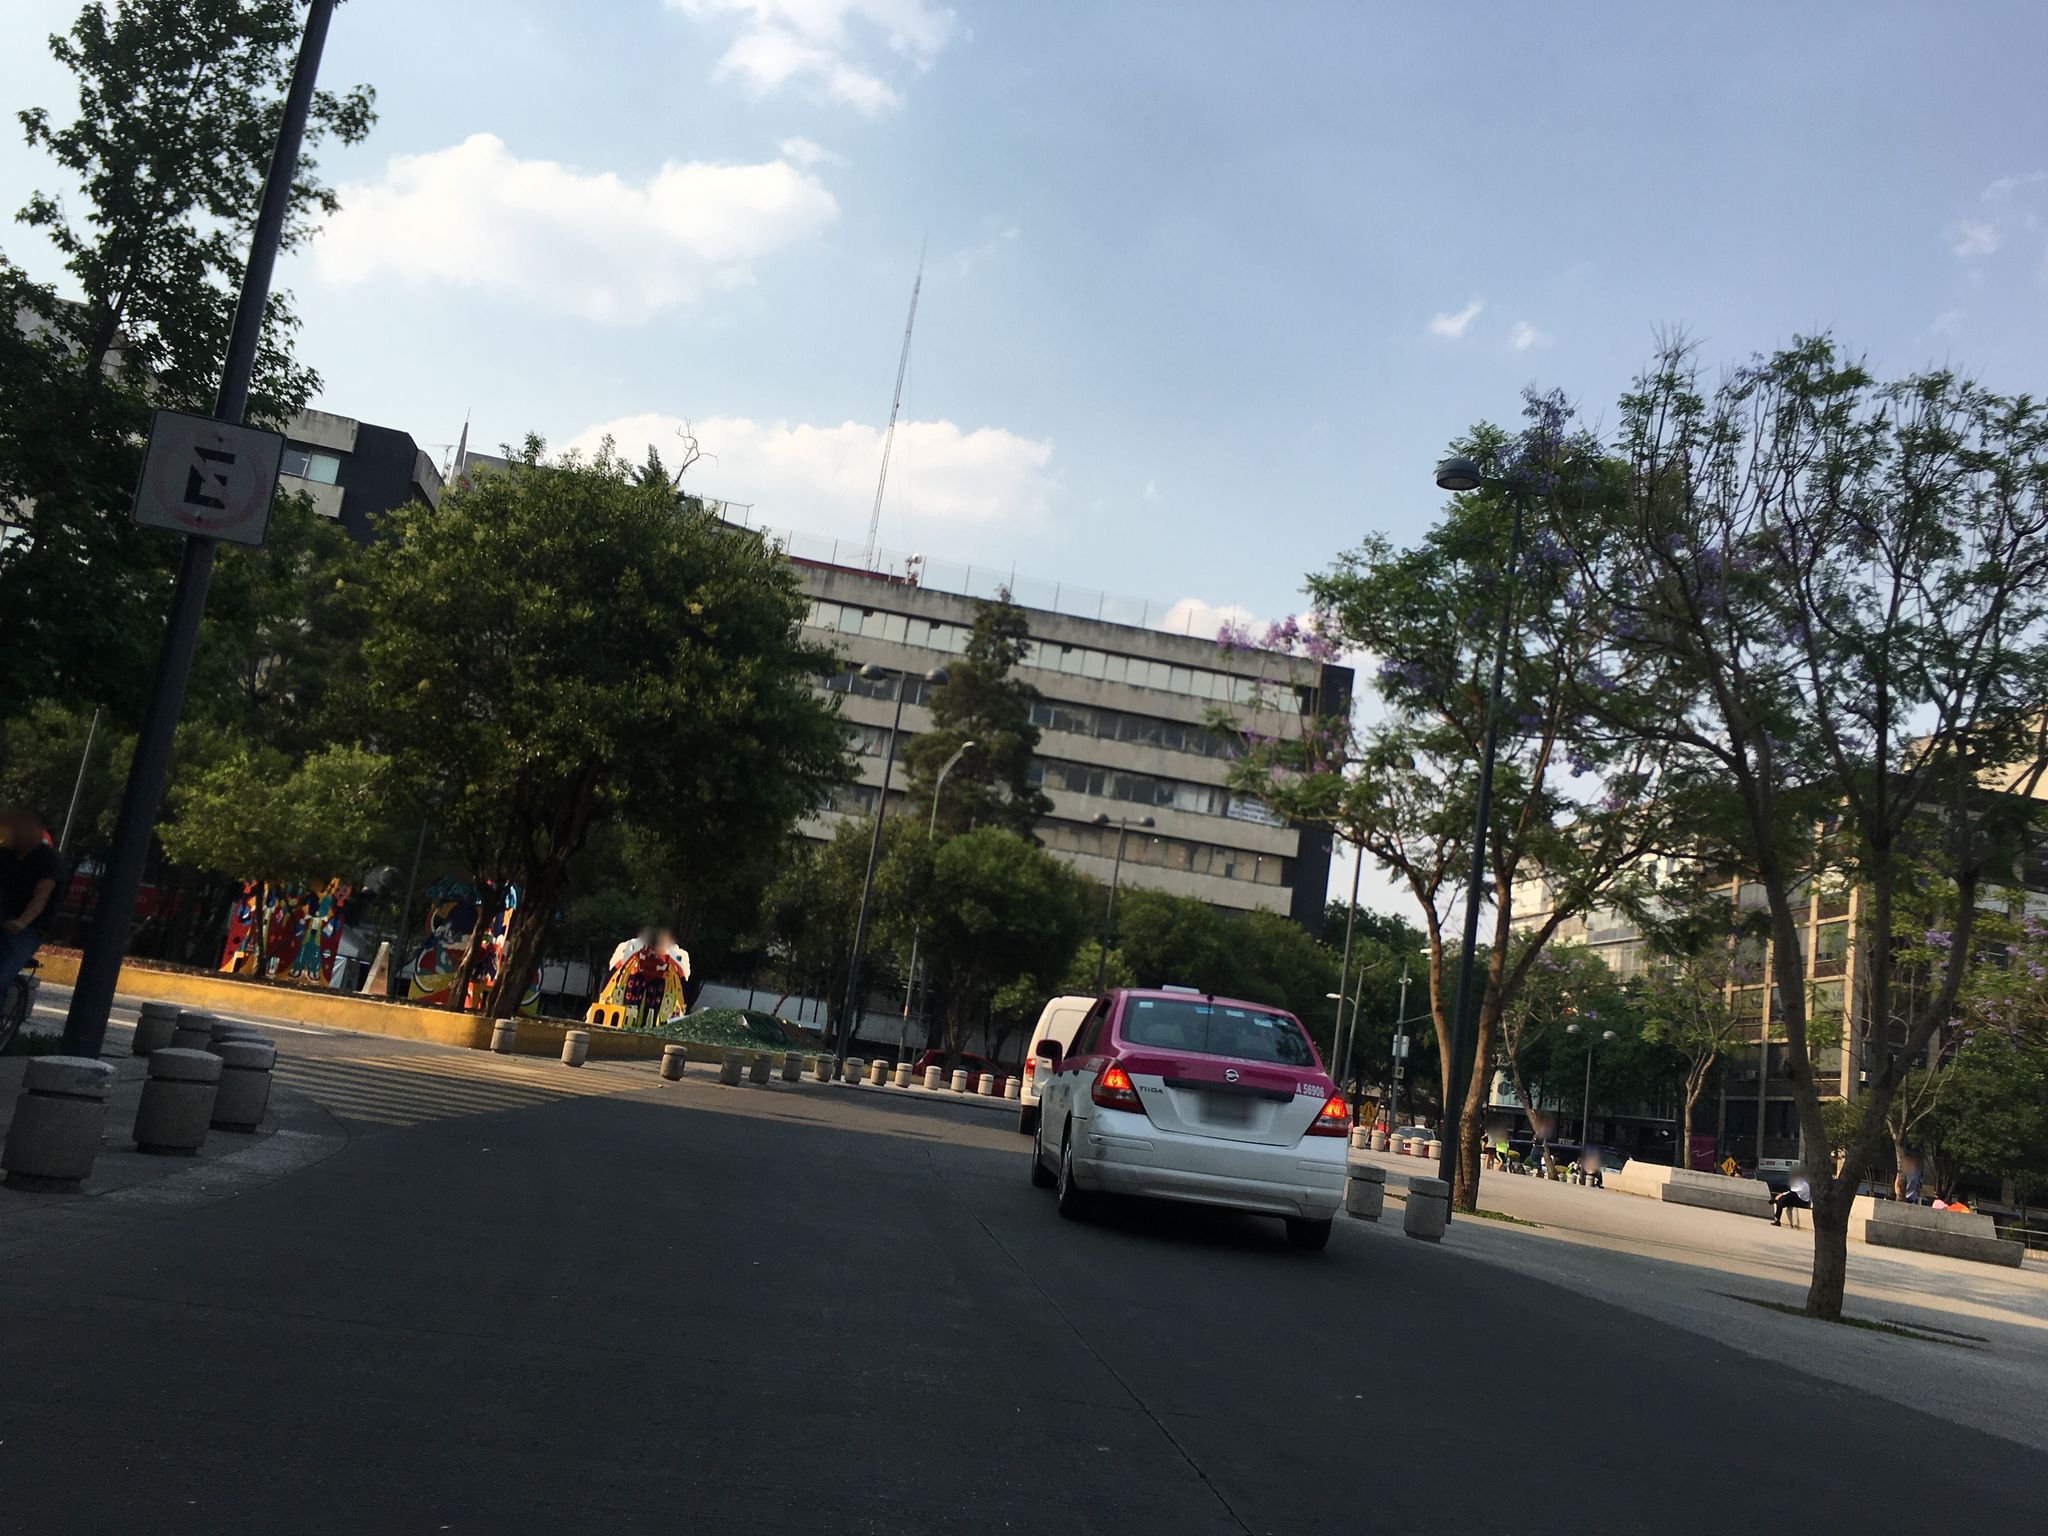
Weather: clear
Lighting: day
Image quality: good
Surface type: driving surface
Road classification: tertiary
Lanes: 2
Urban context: urban centre
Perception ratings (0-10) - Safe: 3.09, Lively: 8.38, Beautiful: 6.83, Boring: 0.41, Depressing: 6.42, Wealthy: 7.01